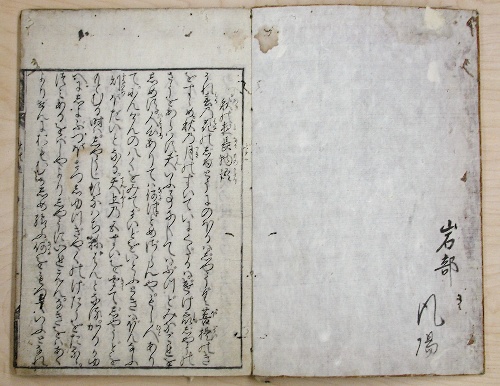
Date: dated 1642
Object type: Printed book
Classification: Paintings
Medium: Printed book of the text of the same tale in 56 pages; ink on paper
Culture: Japan
Period: Edo period (1615–1868)
Dimensions: 10 1/2 x 7 1/8 in. (26.7 x 18.1 cm)
Department: Asian Art
Credit line: Purchase, Funds from various donors, by exchange, Fletcher Fund and Dodge Fund, 2002
Accession year: 2002
Repository: Metropolitan Museum of Art, New York, NY